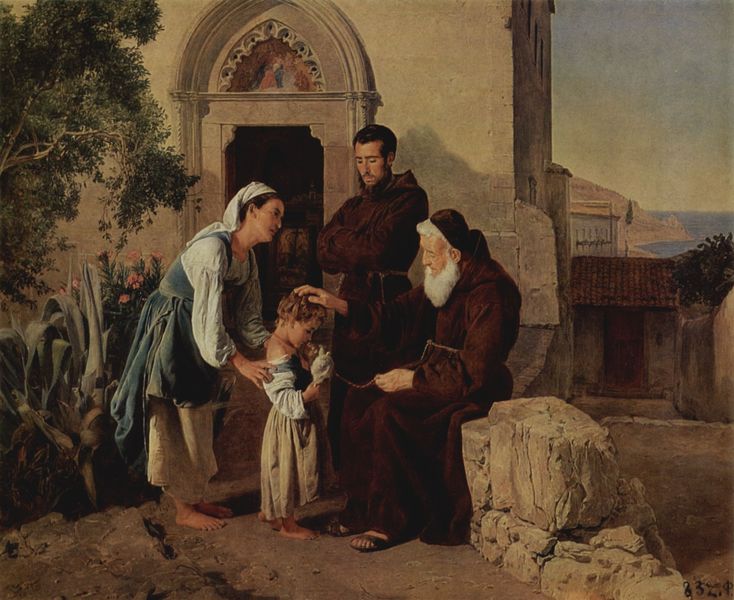
Titel: Am Klostertor
Künstler: Ferdinand Georg Waldmüller
Standort: Sankt Petersburg
Institution: Eremitage
Schlagwörter: baum, blau, blätter, felsen, hand, himmel, kopf, laub, mann, meer, schatten, wasser, weiß, bäume, grün, menschen, mädchen, ocker, see, sitzen, ufer, blumen, braun, frau, grau, hintergrund, kleid, licht, männer, schwarz, tür, blüten, dach, gebäude, haus, tier, tiere, tuch, weg, beige, alt, bart, bärte, jung, wand, architektur, arm, bluse, stein, steine, vollbart, signatur, öl, ferne, häuser, strauch, weite, busch, büsche, gebüsch, kirche, sträucher, geistlicher, gewand, haare, kutte, sitzend, familie, kind, mutter, pflanzen, küste, bogen, italien, schuhe, fels, dorf, mauer, hof, kopftuch, kordel, sandalen, junge, tor, barfuss, eingang, fuss, kloster, agaven, streicheln, gemäuer, portal, sandale, pfarrer, pforte, kaninchen, spitzbogen, ostern, pastor, priester, segen, segnen, segnung, tonig, kapelle, griechenland, mönch, kaktus, menschengruppe, mönche, kutten, geistlich, maria, rosenkranz, brau, spielzeug, bruder, kapuze, franziskaner, pater, kirhce, mehr, akazien, benediktiner, agarven, aloen, oleander, kirchentür, schleider, geschürzt, pflanten, obhut, wagenmüller, monche, monch